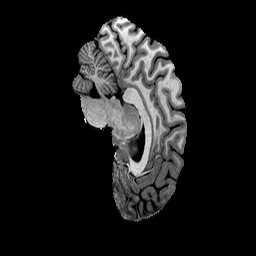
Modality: T1w
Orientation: sagittal